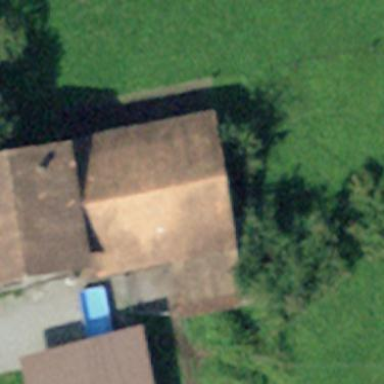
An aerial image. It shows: Farm building.